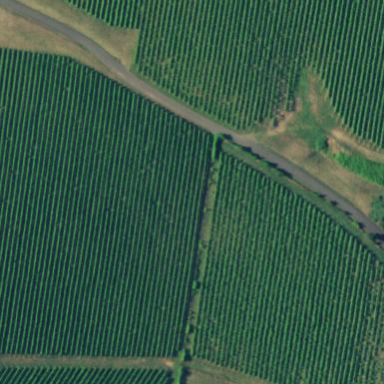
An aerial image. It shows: Beautiful vineyard in the countryside.